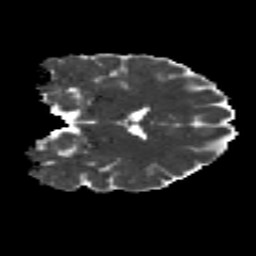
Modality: MD
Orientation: coronal
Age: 18
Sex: female
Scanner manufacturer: siemens
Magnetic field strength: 3 T
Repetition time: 8.8 s
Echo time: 0.085 s